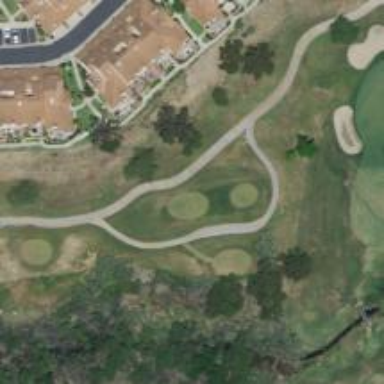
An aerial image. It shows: Service road designated as golf cart path.